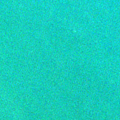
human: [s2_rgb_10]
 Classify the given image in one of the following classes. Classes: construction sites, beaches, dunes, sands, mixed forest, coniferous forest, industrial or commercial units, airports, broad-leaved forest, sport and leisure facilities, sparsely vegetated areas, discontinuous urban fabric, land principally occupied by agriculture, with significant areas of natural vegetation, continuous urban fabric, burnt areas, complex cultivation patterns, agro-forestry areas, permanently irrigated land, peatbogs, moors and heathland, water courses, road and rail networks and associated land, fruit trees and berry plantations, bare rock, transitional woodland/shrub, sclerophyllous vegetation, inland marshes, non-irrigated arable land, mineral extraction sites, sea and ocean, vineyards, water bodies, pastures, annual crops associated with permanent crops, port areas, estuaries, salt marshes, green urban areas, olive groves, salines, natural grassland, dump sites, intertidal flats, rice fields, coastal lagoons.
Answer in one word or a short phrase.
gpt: sea and ocean